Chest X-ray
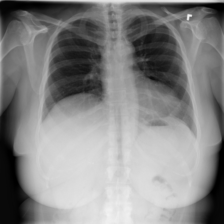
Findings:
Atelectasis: negative
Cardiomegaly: negative
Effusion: negative
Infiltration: negative
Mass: negative
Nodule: negative
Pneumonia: negative
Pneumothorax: negative
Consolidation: negative
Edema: negative
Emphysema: negative
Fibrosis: negative
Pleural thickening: negative
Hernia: negative